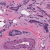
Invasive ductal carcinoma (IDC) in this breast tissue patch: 1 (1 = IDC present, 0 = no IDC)